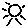
Label: sun